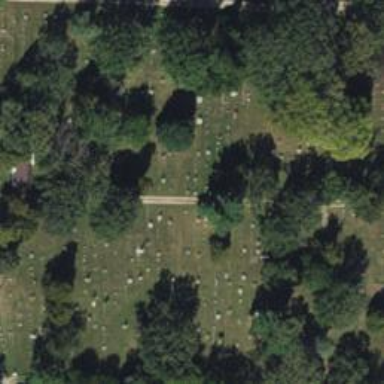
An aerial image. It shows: Cemetery or graveyard.